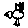
Label: bird